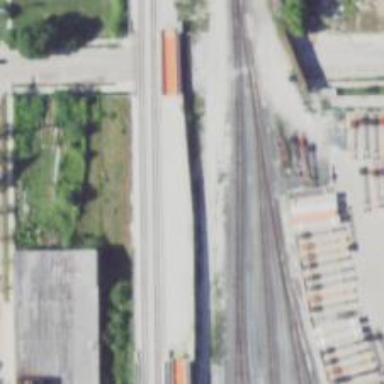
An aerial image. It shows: Abandoned railway.